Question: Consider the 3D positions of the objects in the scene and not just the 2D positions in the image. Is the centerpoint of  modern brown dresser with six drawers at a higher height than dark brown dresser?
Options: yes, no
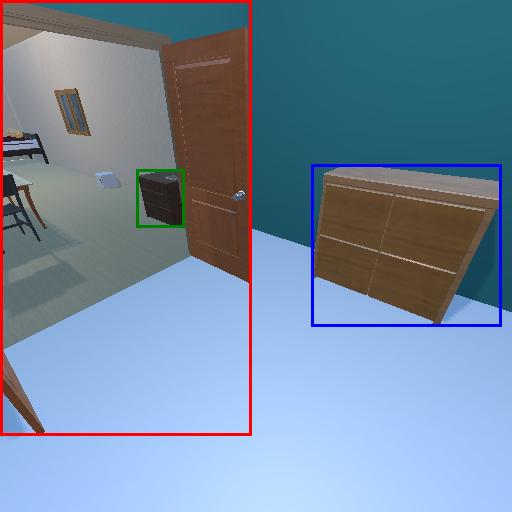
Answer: yes